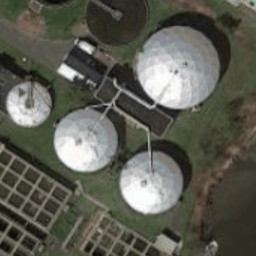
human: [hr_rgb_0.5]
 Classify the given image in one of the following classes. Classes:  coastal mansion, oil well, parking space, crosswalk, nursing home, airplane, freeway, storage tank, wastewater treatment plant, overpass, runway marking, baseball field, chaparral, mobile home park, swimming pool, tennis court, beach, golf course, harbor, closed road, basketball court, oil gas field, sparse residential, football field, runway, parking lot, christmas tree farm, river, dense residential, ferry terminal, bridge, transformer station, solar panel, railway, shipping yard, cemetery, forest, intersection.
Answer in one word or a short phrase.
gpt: storage tank